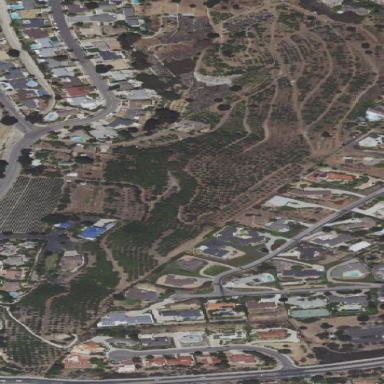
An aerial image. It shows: Orchard filled with avocado trees.